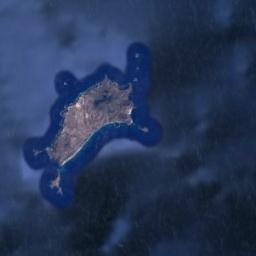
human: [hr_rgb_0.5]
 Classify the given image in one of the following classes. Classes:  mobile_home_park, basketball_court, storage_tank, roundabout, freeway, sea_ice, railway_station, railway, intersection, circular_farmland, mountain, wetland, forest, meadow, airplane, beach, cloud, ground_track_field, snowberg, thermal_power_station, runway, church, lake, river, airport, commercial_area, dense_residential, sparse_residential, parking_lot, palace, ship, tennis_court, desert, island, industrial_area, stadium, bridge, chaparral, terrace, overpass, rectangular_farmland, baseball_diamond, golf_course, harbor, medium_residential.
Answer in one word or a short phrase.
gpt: island